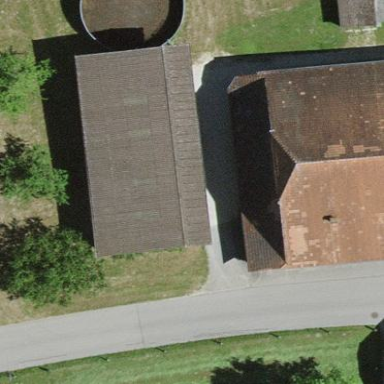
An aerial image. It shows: Rural barn.